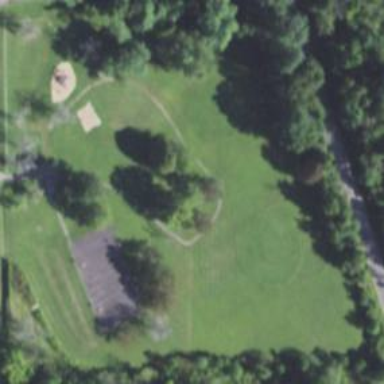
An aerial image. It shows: Lovely park for leisure and relaxation.